Interaction volume radius: 10 \u00c5
Interaction volume height: 20 \u00c5
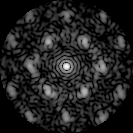
Disorder parameter: 0.5223